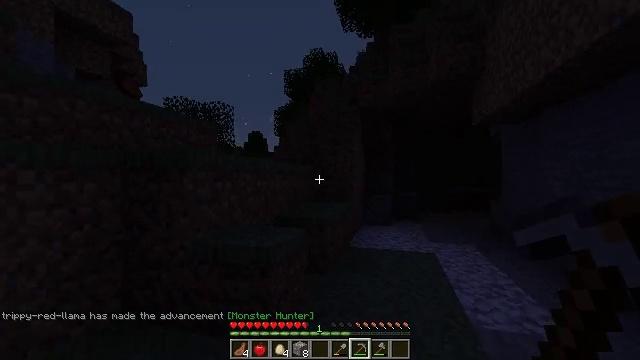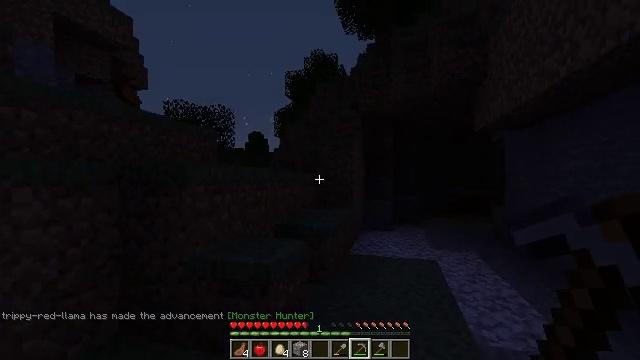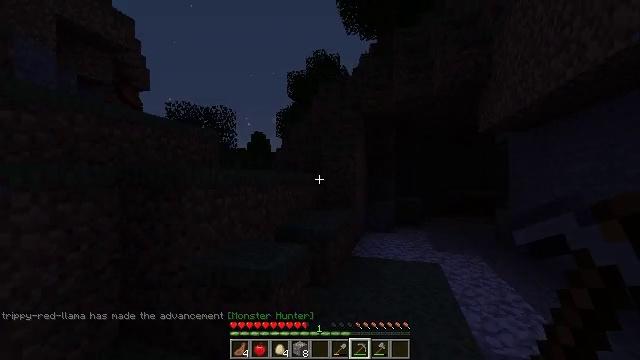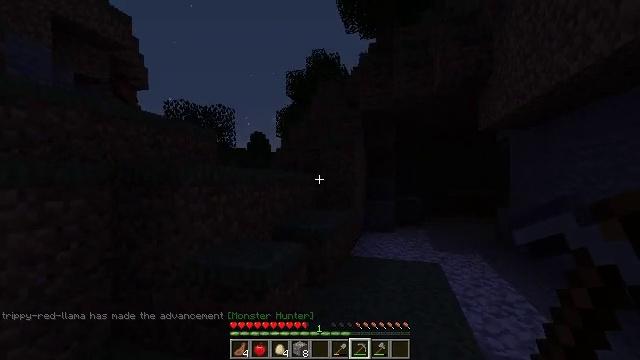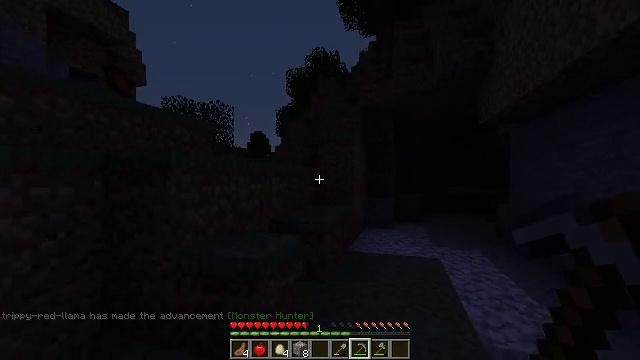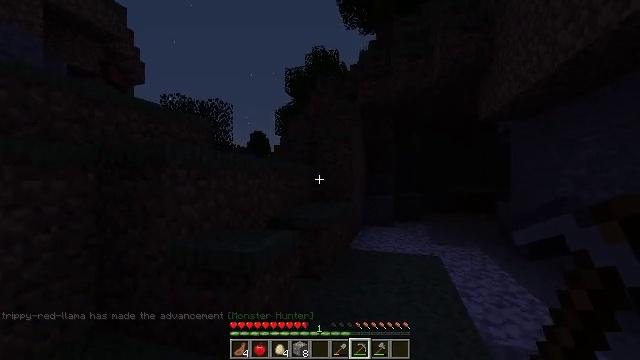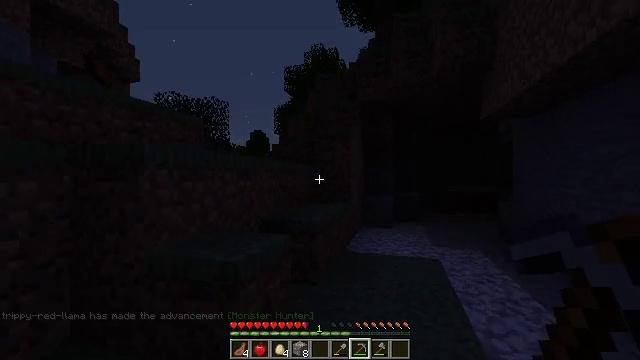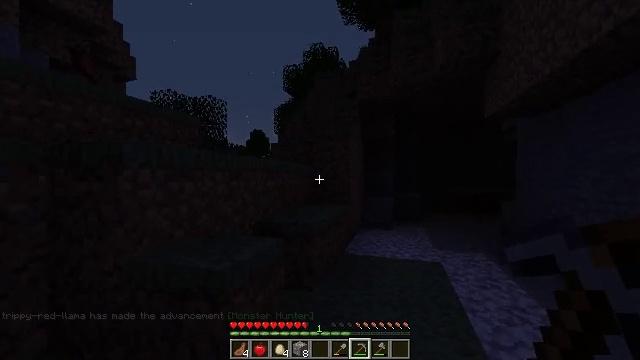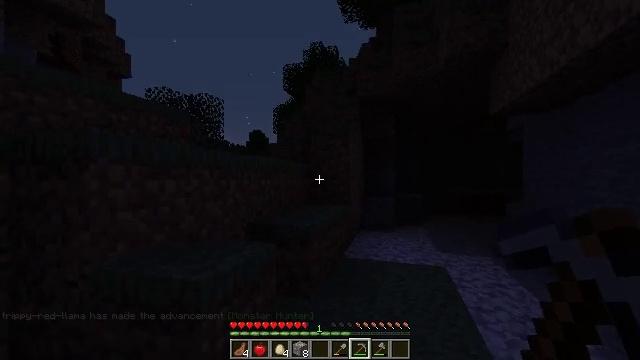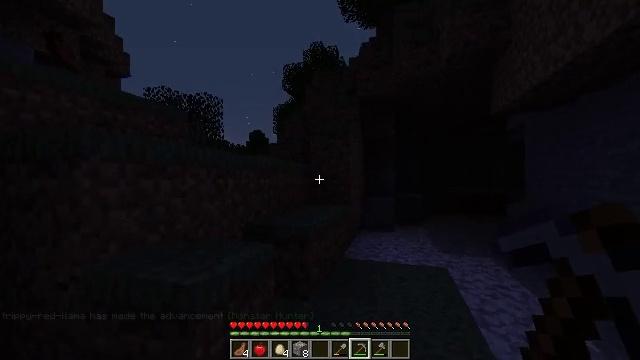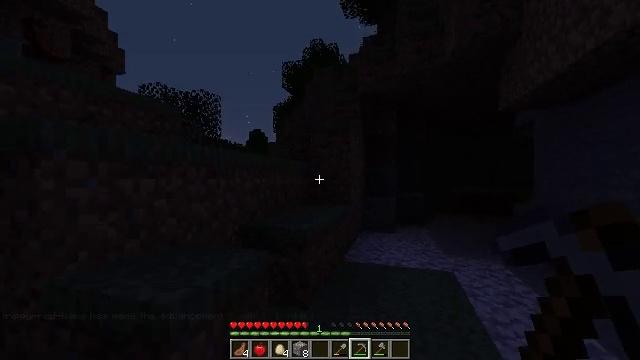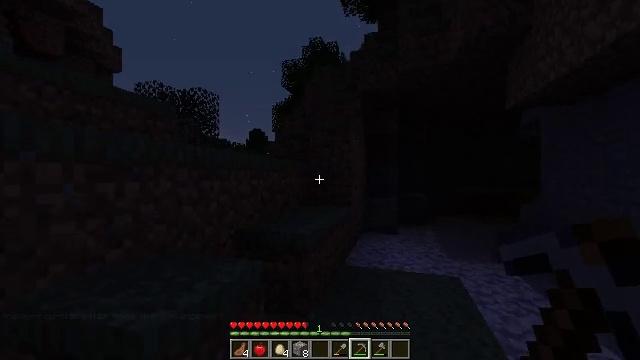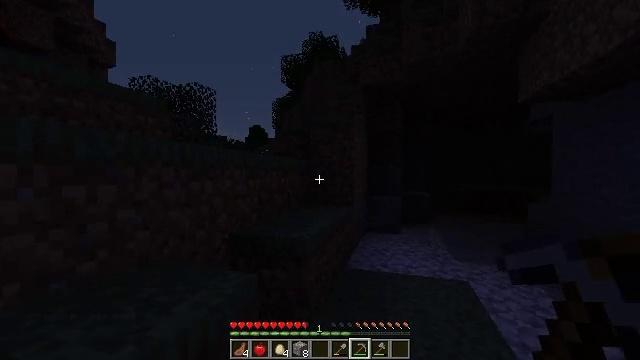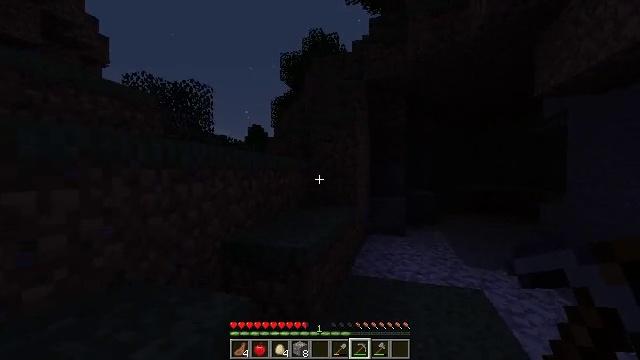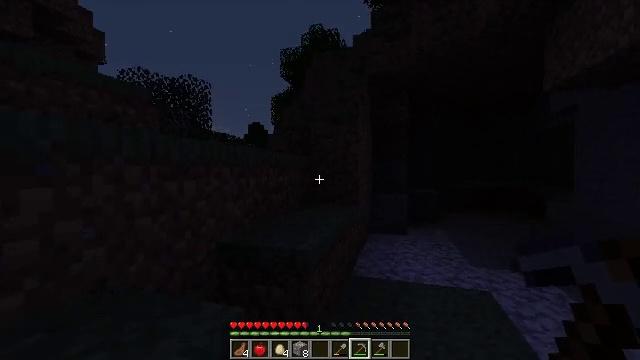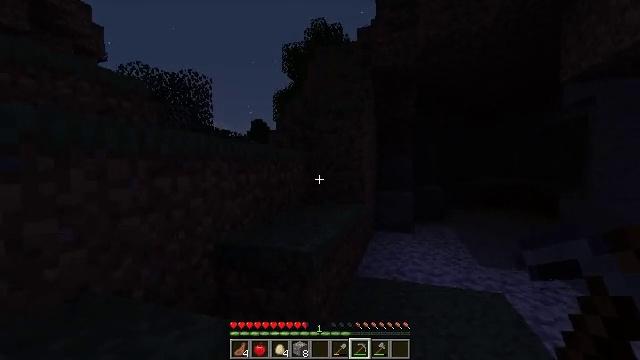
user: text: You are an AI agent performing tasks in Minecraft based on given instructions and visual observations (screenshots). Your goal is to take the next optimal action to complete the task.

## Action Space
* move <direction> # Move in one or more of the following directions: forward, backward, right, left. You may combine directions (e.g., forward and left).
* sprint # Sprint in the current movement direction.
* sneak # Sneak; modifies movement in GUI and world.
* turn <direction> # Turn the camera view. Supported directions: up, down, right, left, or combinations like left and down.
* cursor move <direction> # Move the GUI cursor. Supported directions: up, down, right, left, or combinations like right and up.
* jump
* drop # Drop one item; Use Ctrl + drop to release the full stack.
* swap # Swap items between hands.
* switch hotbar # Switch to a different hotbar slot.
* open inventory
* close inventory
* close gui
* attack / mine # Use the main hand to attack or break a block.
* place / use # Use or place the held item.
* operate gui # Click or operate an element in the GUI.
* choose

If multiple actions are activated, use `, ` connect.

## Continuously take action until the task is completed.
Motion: motion action
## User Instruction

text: Break the birch leaves block.
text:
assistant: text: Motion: move forward and move right
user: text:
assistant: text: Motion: move forward and move right
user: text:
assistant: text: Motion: move forward and move right
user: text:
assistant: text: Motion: move forward and move right
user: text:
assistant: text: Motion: move forward and move right
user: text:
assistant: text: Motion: move forward
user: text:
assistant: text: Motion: move forward
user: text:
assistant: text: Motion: move forward
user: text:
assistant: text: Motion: move forward
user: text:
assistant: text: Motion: move forward
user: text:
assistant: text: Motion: move forward
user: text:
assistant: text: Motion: move forward
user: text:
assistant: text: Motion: move forward
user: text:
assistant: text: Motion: move forward
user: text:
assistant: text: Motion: move forward
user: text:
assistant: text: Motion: move forward
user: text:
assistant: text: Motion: move forward
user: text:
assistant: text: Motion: move forward and move right
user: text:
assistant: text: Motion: move forward and move right, turn right and down
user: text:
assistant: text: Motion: move forward and move right, turn right
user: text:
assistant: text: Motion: move forward and move right, turn right
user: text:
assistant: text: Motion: move forward, turn right
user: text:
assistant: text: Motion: move forward
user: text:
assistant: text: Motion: move forward
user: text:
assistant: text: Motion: move forward
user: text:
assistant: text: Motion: move forward
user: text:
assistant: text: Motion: move forward
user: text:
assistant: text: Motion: move forward
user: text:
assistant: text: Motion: move forward
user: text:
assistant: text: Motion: move forward and move right, turn right